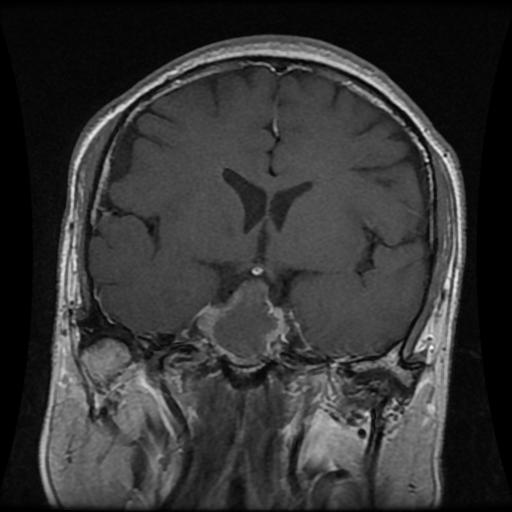
Label: pituitary